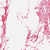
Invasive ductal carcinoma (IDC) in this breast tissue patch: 0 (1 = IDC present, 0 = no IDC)